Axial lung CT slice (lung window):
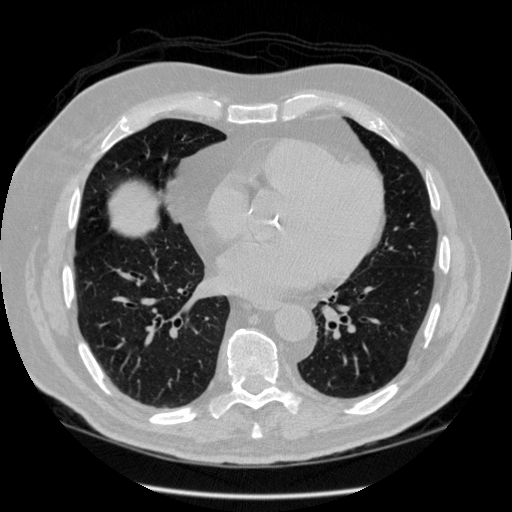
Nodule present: no